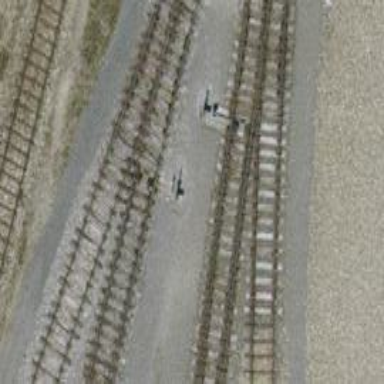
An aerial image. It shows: Railway switch.